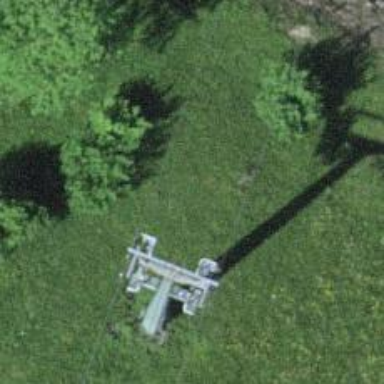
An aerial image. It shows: Pylon for aerialway.